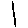
Label: line